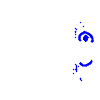
Particle: electron